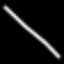
Label: line